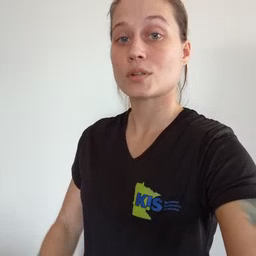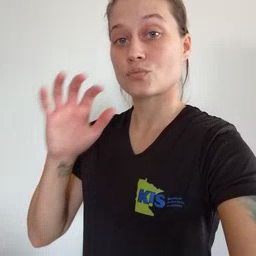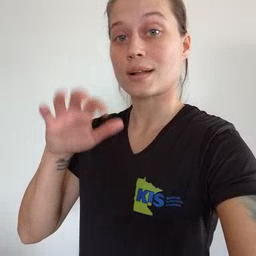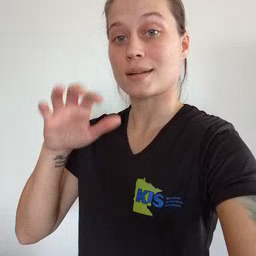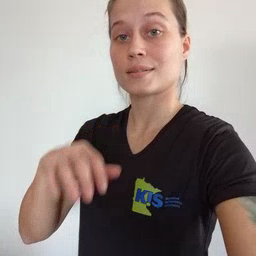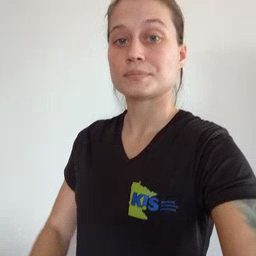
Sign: rain